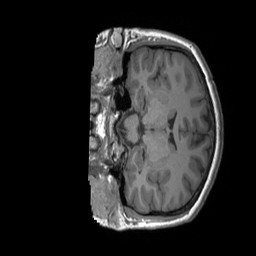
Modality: T1w
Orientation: coronal
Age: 26
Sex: male